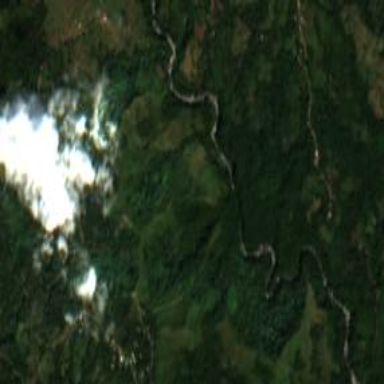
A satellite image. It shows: Beautiful view of river.